Question:
I used the += in makefile and try to add more compiled files:
make the left file can work rightly: compile 4 .cpp file.
but make the right file can't work, it only compile the main.o and xmlutil.o.
So what's the root cause?
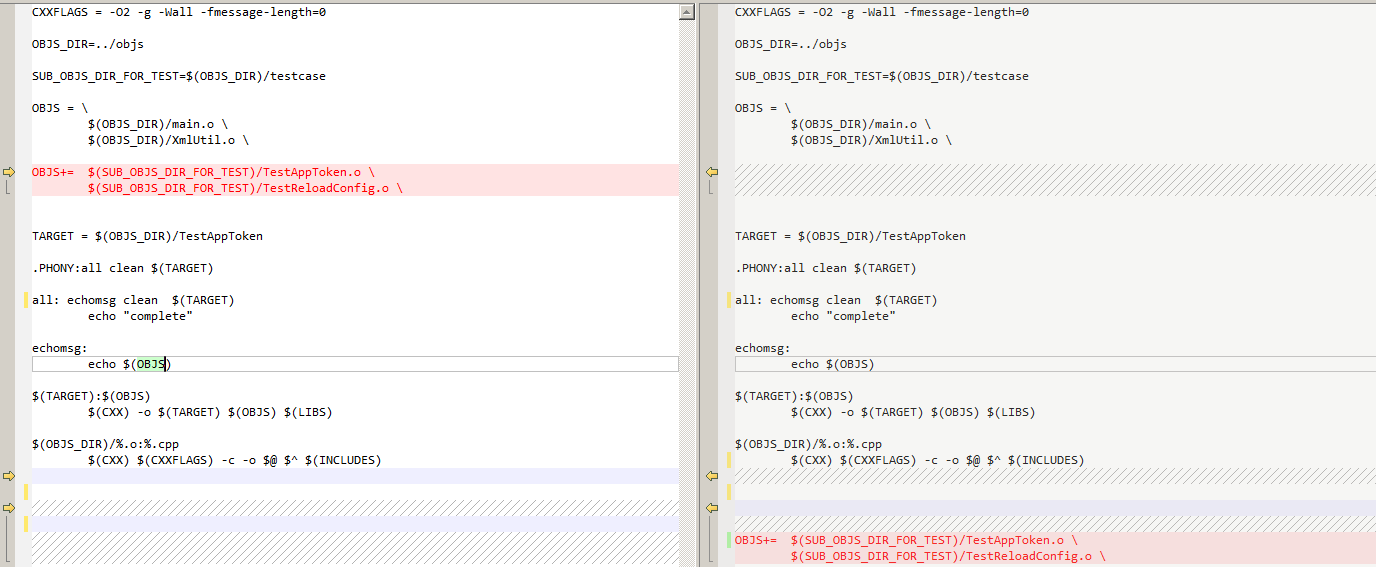
Answer: As 'make' reads the 'makefile', it expands the RHS of rules lines (the '${OBJS}' in lines such as '${TARGET}: ${OBJS}') with the current value of '${OBJS}'. When the macro is used in a command, it is expanded when the command is executed, so the 'echo ${OBJS}' gets the value from the end of the file because it is not expanded until after the whole file has been read.
This behaviour is specified for POSIX <URL> in the section about 'Macros':
>
### Macros
...Macros can appear anywhere in the makefile. Macro expansions using the forms '$(string1)' or '${string1}' shall be replaced by 'string2', as follows:- Macros in target lines shall be evaluated when the target line is read.- Macros in 'makefile' command lines shall be evaluated when the command is executed.- Macros in the string before the '<equals-sign>' in a macro definition shall be evaluated when the macro assignment is made.- Macros after the '<equals-sign>' in a macro definition shall not be evaluated until the defined macro is used in a rule or command, or before the '<equals-sign>' in a macro definition.
The first bullet defines the behaviour I stated.
There's an interesting comment earlier in the specification (under 'Makefile syntax')
> Macros can also be defined more than once, and the value of the macro is specified in Macros.
---